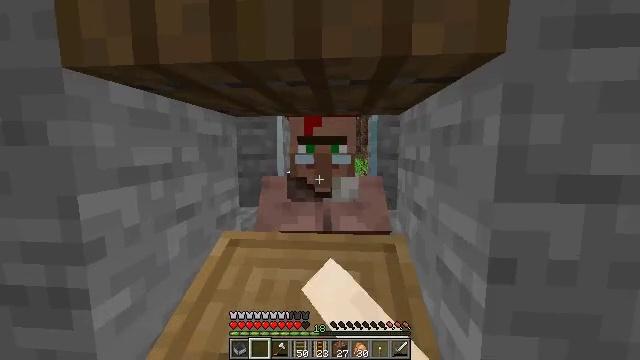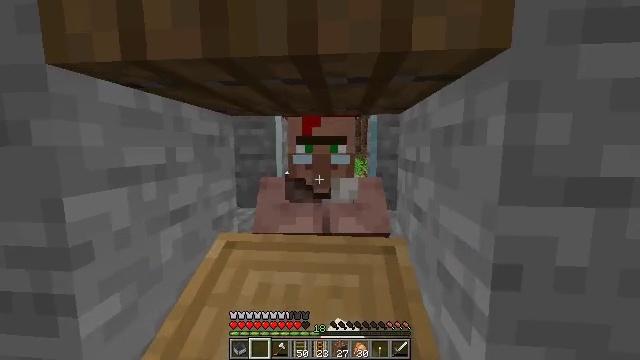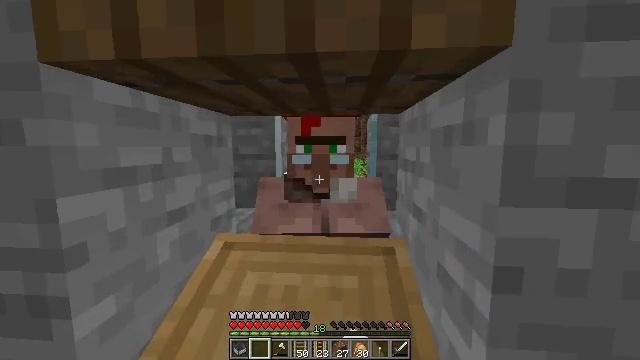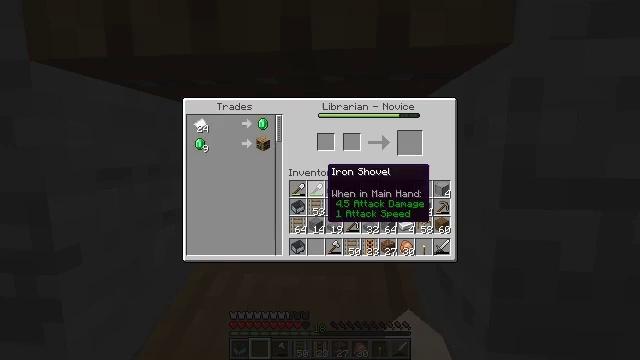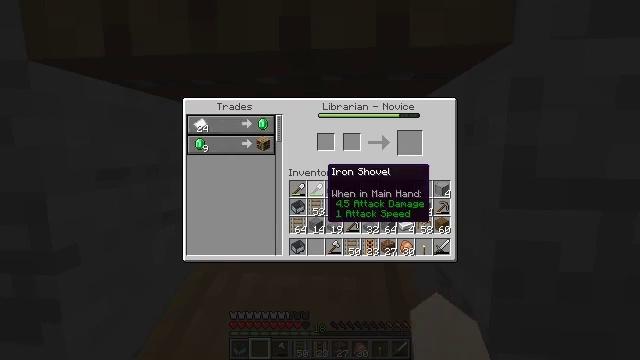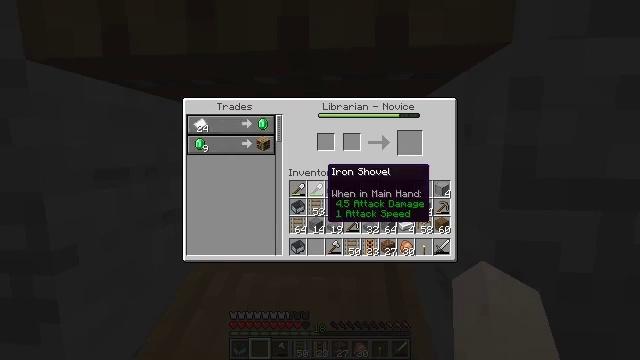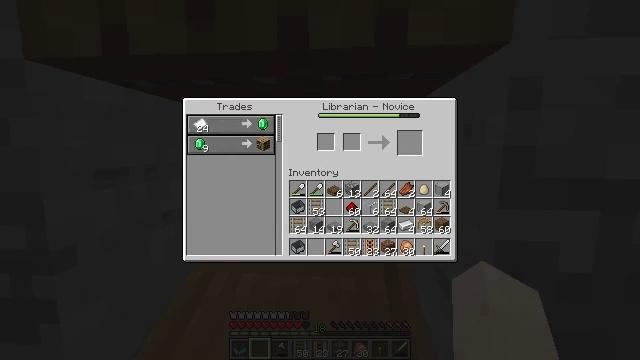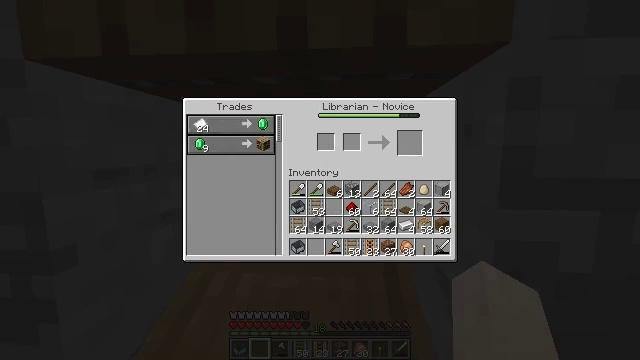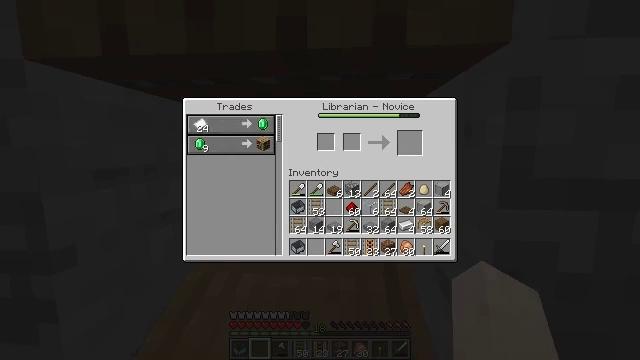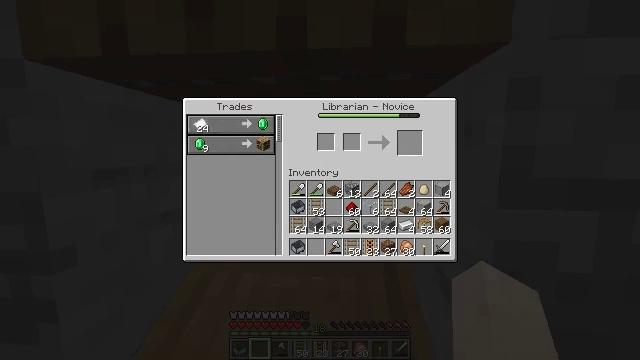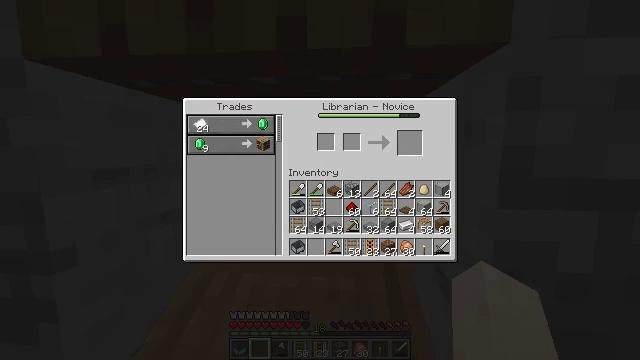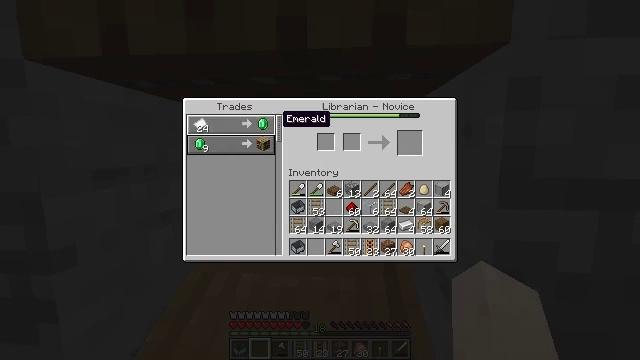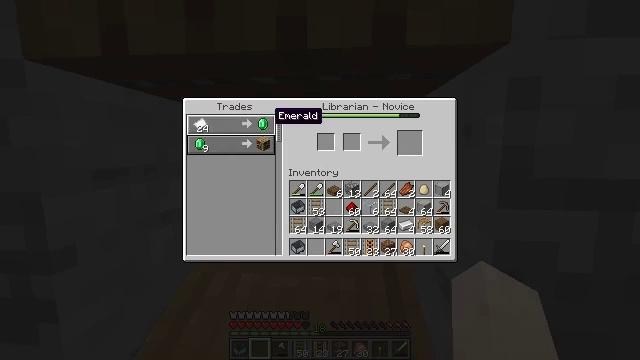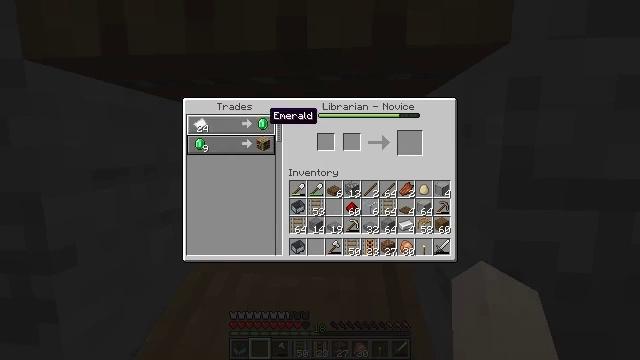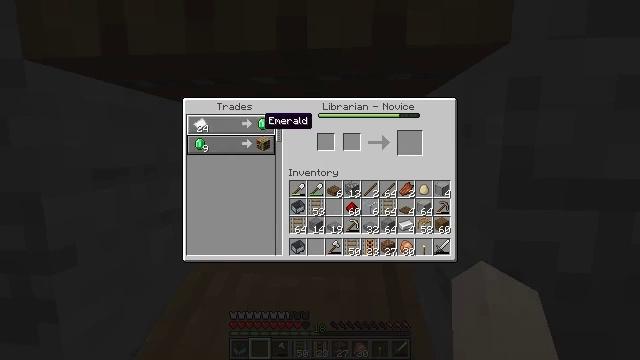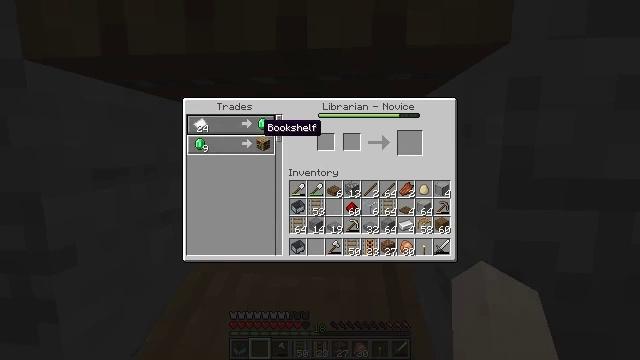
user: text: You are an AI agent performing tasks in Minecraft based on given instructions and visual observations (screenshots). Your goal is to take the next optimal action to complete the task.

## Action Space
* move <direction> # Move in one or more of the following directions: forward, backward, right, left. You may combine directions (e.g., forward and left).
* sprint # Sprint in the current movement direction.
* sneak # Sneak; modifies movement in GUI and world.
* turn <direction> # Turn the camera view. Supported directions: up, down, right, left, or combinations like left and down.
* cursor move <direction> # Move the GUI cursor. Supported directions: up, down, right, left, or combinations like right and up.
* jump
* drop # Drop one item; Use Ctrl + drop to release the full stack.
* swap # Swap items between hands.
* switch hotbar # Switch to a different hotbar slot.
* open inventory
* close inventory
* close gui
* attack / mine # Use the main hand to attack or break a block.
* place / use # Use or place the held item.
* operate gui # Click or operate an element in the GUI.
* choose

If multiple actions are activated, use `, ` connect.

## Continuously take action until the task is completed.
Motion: motion action
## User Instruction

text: Attack the spruce wall sign to remove it.
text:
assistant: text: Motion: use / place
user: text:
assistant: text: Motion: no_op
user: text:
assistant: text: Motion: no_op
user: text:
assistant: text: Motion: no_op
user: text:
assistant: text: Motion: no_op
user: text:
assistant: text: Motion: no_op
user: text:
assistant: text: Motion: turn left and up
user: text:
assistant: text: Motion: turn left and up
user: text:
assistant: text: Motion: turn left and up
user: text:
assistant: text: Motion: no_op
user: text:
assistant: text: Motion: turn left
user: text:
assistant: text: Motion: turn left
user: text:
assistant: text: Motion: no_op
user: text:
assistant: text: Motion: no_op
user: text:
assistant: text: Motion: turn down
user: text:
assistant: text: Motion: no_op
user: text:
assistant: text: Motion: no_op
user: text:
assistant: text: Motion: no_op
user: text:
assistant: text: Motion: no_op
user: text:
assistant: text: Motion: no_op
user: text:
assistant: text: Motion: no_op
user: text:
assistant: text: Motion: no_op
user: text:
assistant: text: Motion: no_op
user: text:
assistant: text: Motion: no_op
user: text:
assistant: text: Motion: no_op
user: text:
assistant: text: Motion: no_op
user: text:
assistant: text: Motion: turn right and down
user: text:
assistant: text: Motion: turn right and down
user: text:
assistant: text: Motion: no_op
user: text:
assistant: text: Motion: no_op